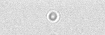
Label: camera_spot